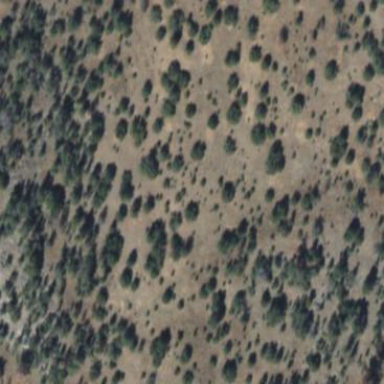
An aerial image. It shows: Area covered in scrub vegetation.